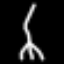
Label: fork